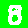
Digit: 8